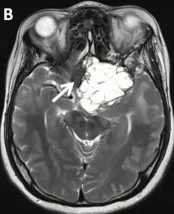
Preoperative Brain Magnetic Resonance-Imaging (MRI) and Computed tomography-scan (CT-scan). T2-weighted.
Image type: radiology (mri)